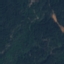
Land use / land cover: Forest